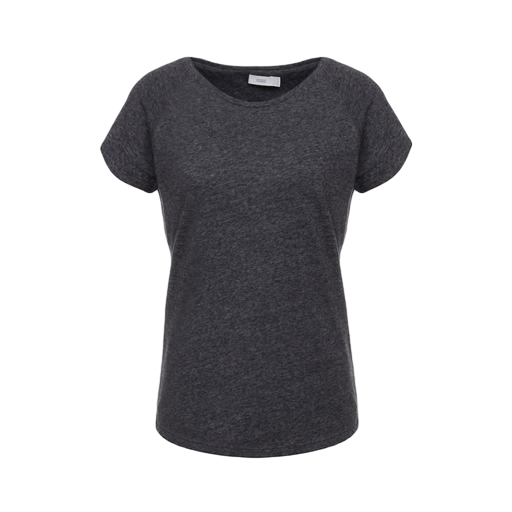
cap-sleeve t-shirt, cap-sleeve tee, cap-sleeved tee, white background